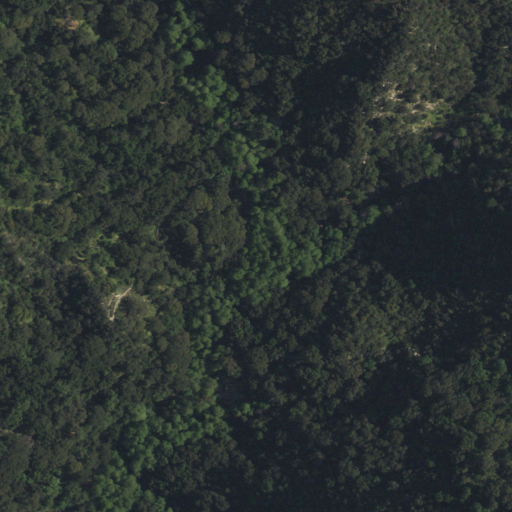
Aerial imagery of valley in California named East Fork Santa Anita Canyon containing grassland, woody wetlands, evergreen forest, open development, and herbaceous wetlands